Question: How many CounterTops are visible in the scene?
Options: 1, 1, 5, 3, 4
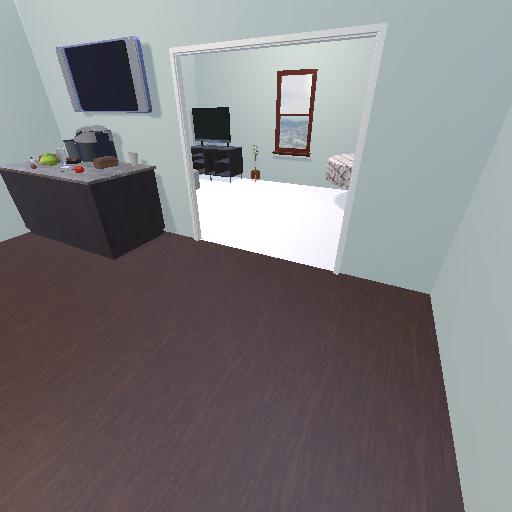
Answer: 1